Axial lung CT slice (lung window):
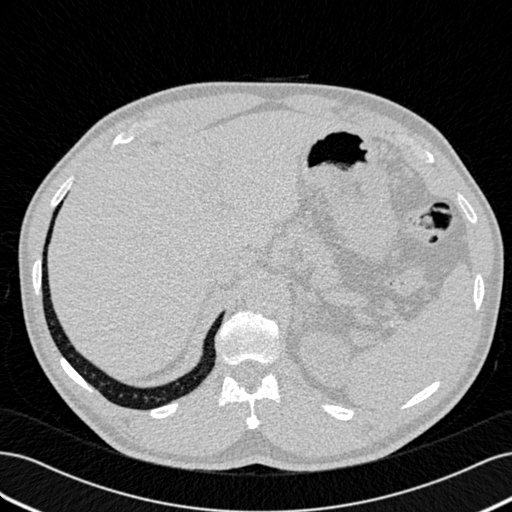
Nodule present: no